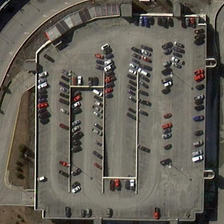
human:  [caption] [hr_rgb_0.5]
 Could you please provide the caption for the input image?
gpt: there is a building at the turning area of the road  on which roof there are a parking lot with cars .

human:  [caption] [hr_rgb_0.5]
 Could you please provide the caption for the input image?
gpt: there is a building at the turning area of the road  on which roof there are a parking lot with cars .

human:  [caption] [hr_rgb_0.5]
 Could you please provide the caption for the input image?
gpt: dozens of cars are parking in this parking lot with fold parking lines .

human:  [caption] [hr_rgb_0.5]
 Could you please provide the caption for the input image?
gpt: the rounding parking lot contains black and red cars .

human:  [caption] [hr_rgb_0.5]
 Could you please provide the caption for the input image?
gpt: many cars are parked in a parking lot .